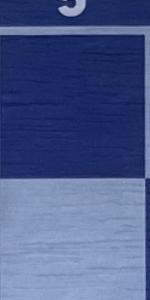
Label: Empty